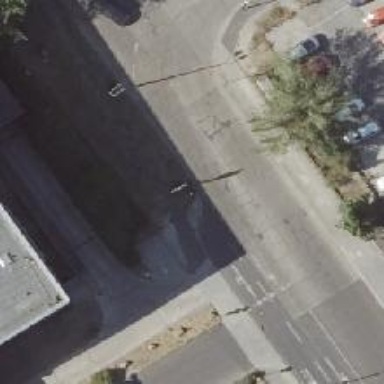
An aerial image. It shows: Tertiary road with concrete surface and sidewalks on both sides. The road has lane markings.